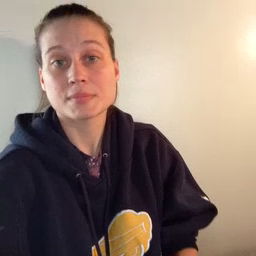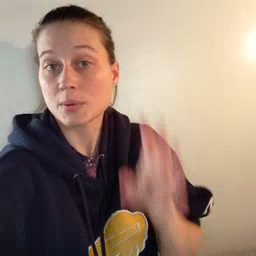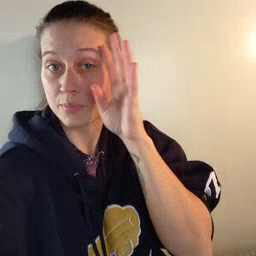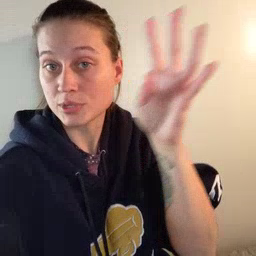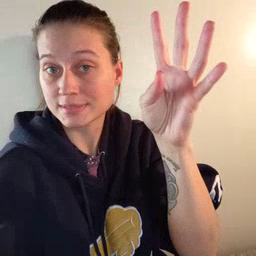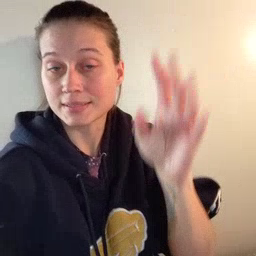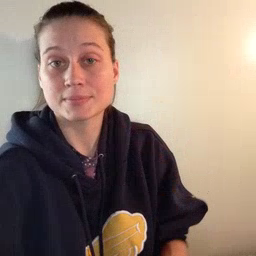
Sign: pretend